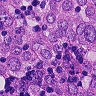
Metastatic tissue present: yes